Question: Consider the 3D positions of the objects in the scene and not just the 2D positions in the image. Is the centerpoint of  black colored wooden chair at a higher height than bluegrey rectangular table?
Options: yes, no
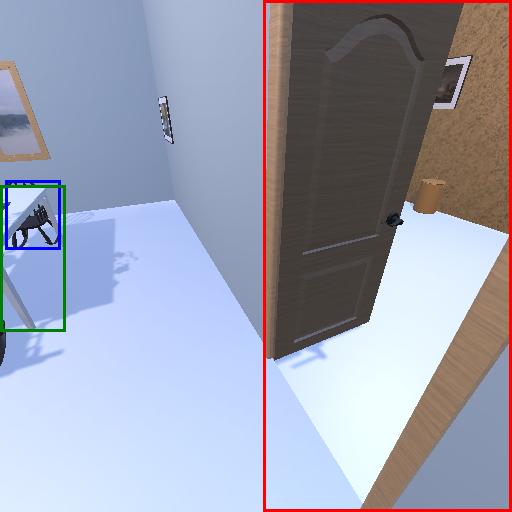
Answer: yes